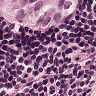
Metastatic tissue present: yes